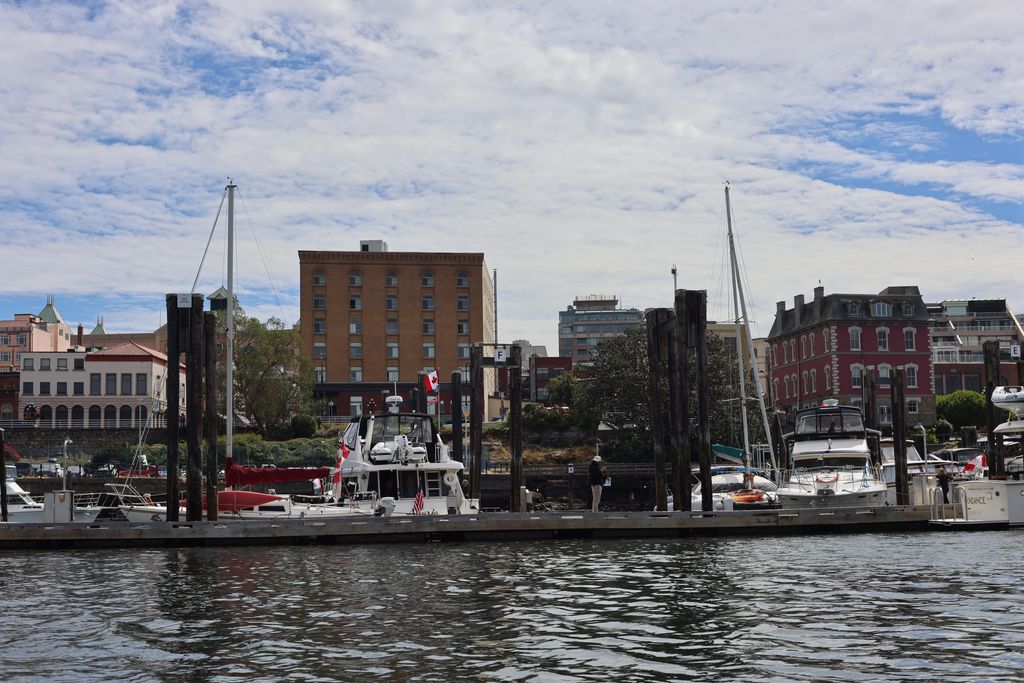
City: victoria